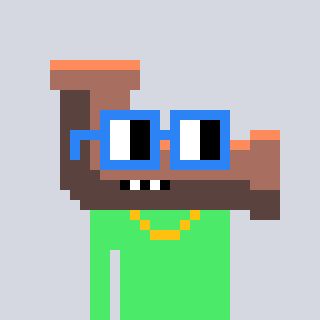
a pixel art character with square blue glasses, a pipe-shaped head and a teal-colored body on a cool background